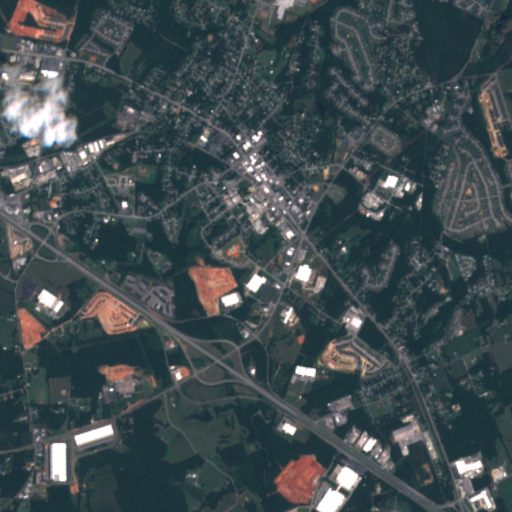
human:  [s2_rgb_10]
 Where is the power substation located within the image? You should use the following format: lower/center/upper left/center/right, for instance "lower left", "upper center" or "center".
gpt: The power substation is located in the upper left of the image.
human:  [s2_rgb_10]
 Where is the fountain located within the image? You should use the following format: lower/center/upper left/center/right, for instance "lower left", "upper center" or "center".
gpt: The fountain is located in the upper center of the image.
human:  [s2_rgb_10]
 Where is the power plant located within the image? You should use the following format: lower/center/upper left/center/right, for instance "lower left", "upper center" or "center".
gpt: There is no power plant in the image.